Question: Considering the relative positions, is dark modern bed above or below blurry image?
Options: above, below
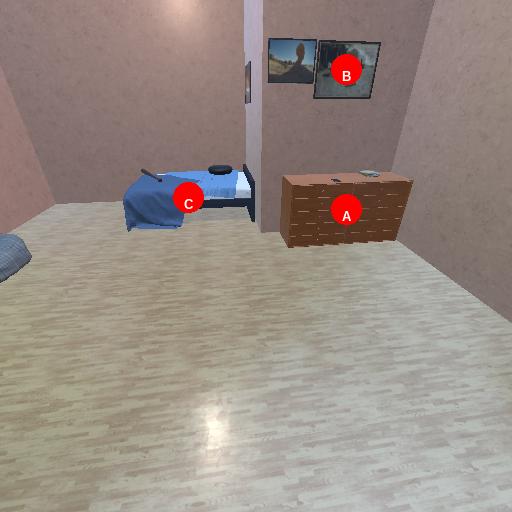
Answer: above